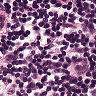
Metastatic tissue present: no